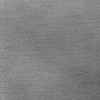
Atmospheric dust classification: dusty